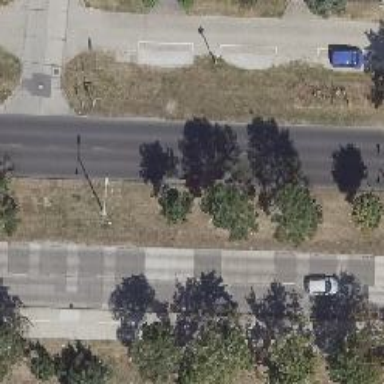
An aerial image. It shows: Beautiful avenue lined with deciduous broadleaved trees.